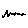
Label: zigzag